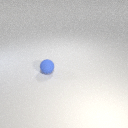
small blue rubber sphere